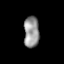
Tissue: lung
Cell type: T cells
Senescence score: 0.2339
Nuclear area (px): 471
Mean DAPI intensity: 149.159